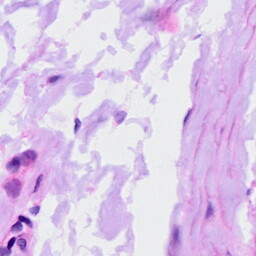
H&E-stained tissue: Ovarian